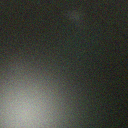
Screen state: off